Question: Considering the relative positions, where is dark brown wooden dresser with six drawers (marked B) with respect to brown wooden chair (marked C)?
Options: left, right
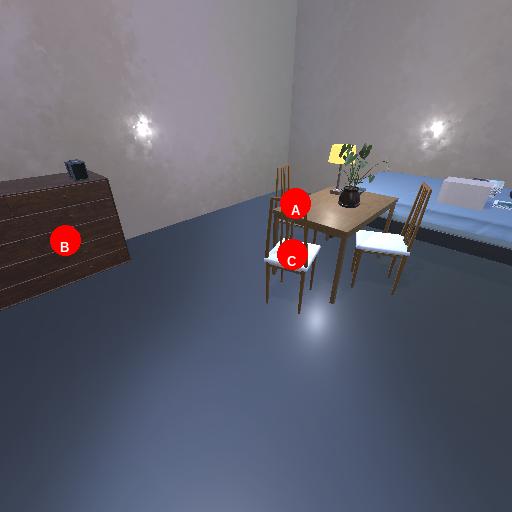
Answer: left